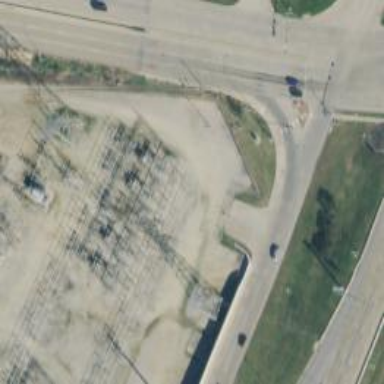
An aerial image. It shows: Switch for power supply.